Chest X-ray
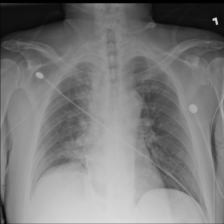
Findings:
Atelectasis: negative
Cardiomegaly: negative
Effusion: negative
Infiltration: negative
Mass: negative
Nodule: negative
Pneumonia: negative
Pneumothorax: negative
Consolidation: negative
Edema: negative
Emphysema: negative
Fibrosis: negative
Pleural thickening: negative
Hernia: negative